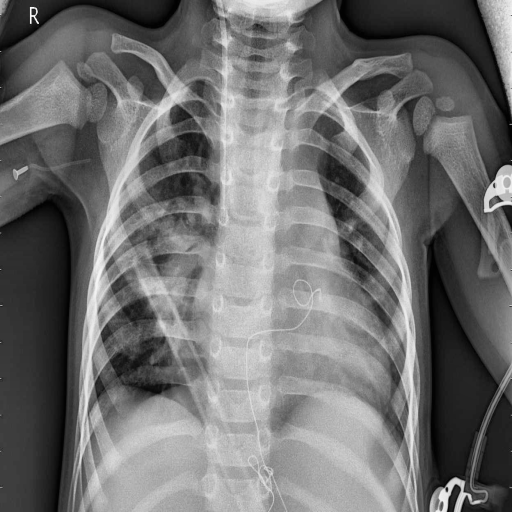
Finding: PNEUMONIA